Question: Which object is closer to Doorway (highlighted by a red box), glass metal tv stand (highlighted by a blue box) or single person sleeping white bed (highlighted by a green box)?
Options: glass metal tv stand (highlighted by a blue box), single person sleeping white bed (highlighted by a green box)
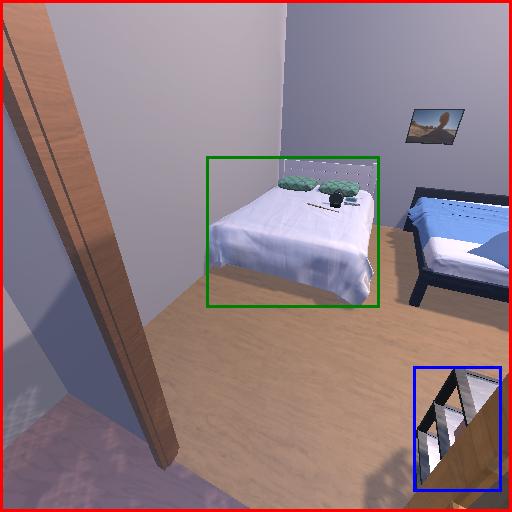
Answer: glass metal tv stand (highlighted by a blue box)